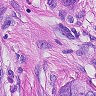
Metastatic tissue present: yes